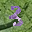
Label: 3